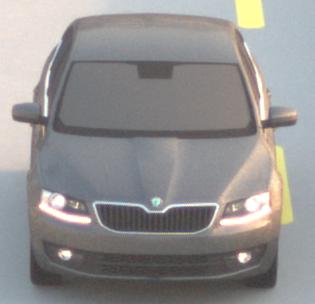
Make: Skoda
Model: Octavia 1.2 TSI
Detailed model: Octavia (III) Limousine
Model produced from: 2013/02
Model produced until: 2015/04
Doors: 5
Color: gray
Road condition: dry road
Daytime: sunrise or sunset
Contrast: medium contrast